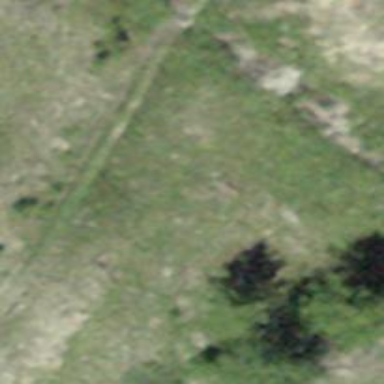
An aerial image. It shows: Track with grade 4 tracktype.